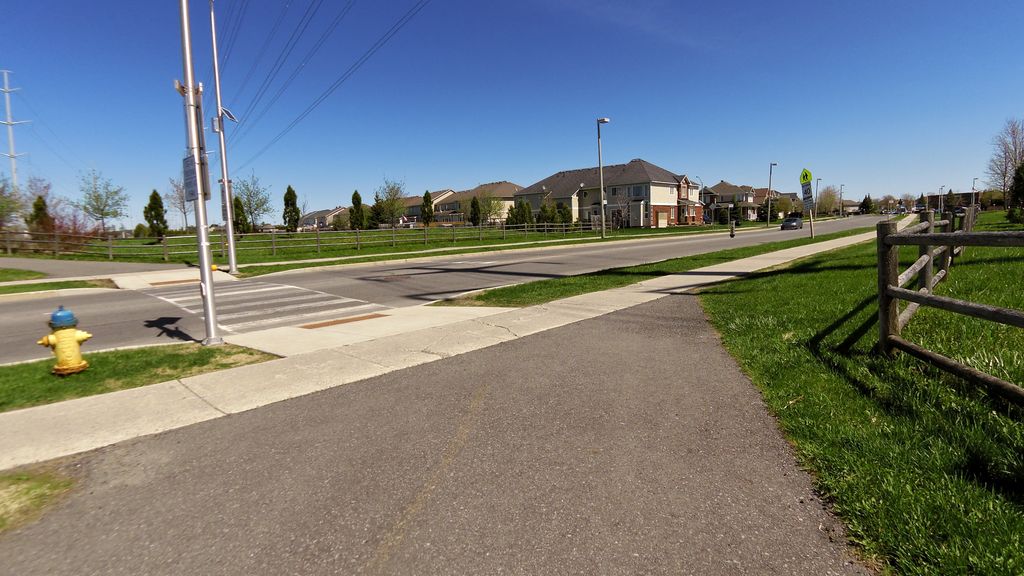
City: ottawa-gatineau